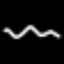
Label: squiggle